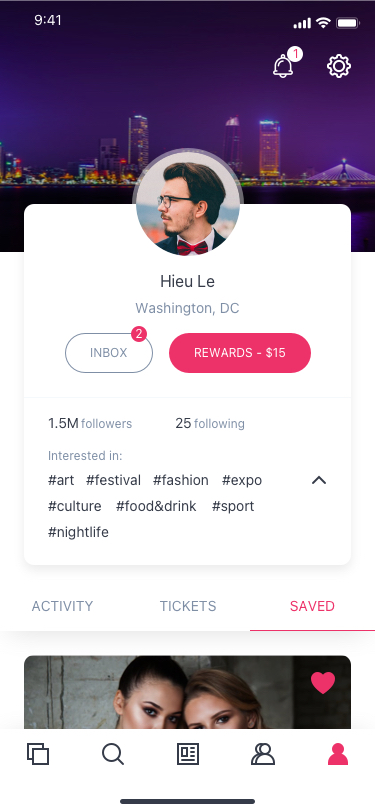
Text in this UI design:
ACTIVITY
SAVED
TICKETS
Hieu Le
Washington, DC
INBOX
2
REWARDS - $15
1.5M
followers
25
following
#art
#festival
#fashion
#expo
#culture
#food&drink
#sport
#nightlife
Interested in:

1